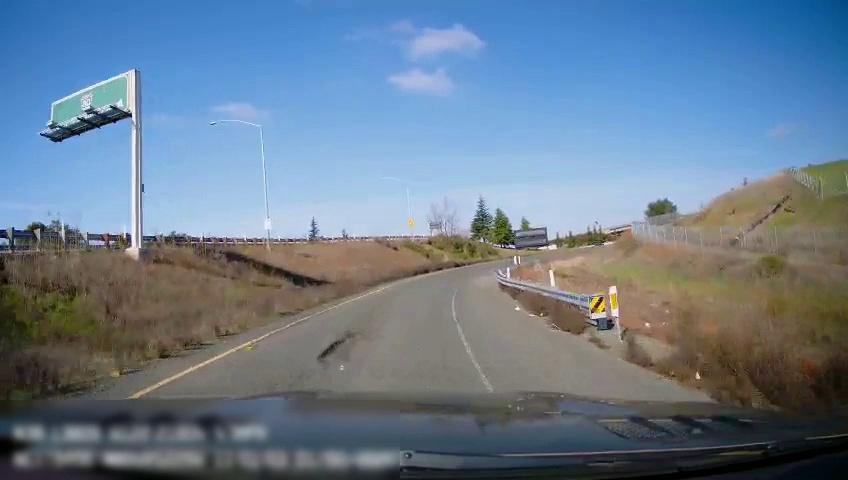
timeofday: Day
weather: Sunny
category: Drivable Space
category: Lanes | Current Lane
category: Lanes | Alternate Lane
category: Traffic | Signs
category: Traffic | Signs
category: Traffic | Signs